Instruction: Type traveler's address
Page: traveler
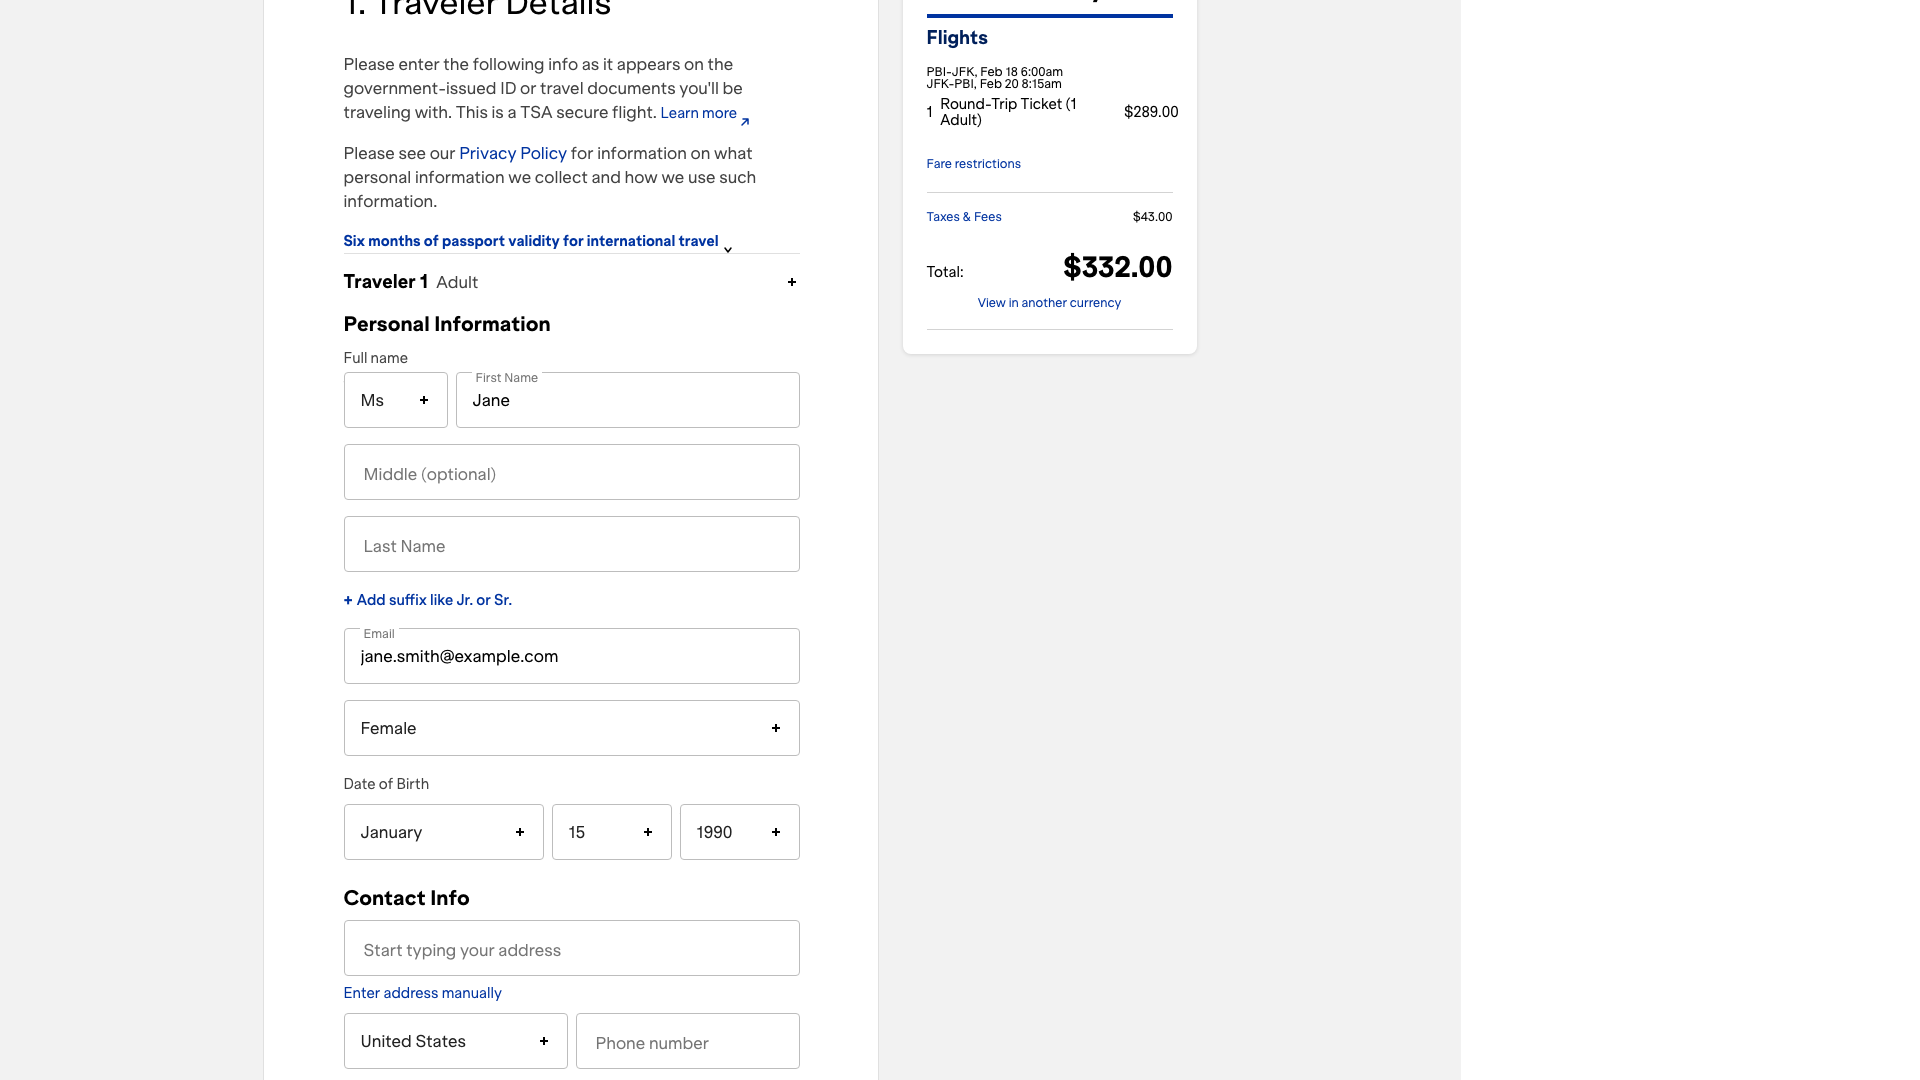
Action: type